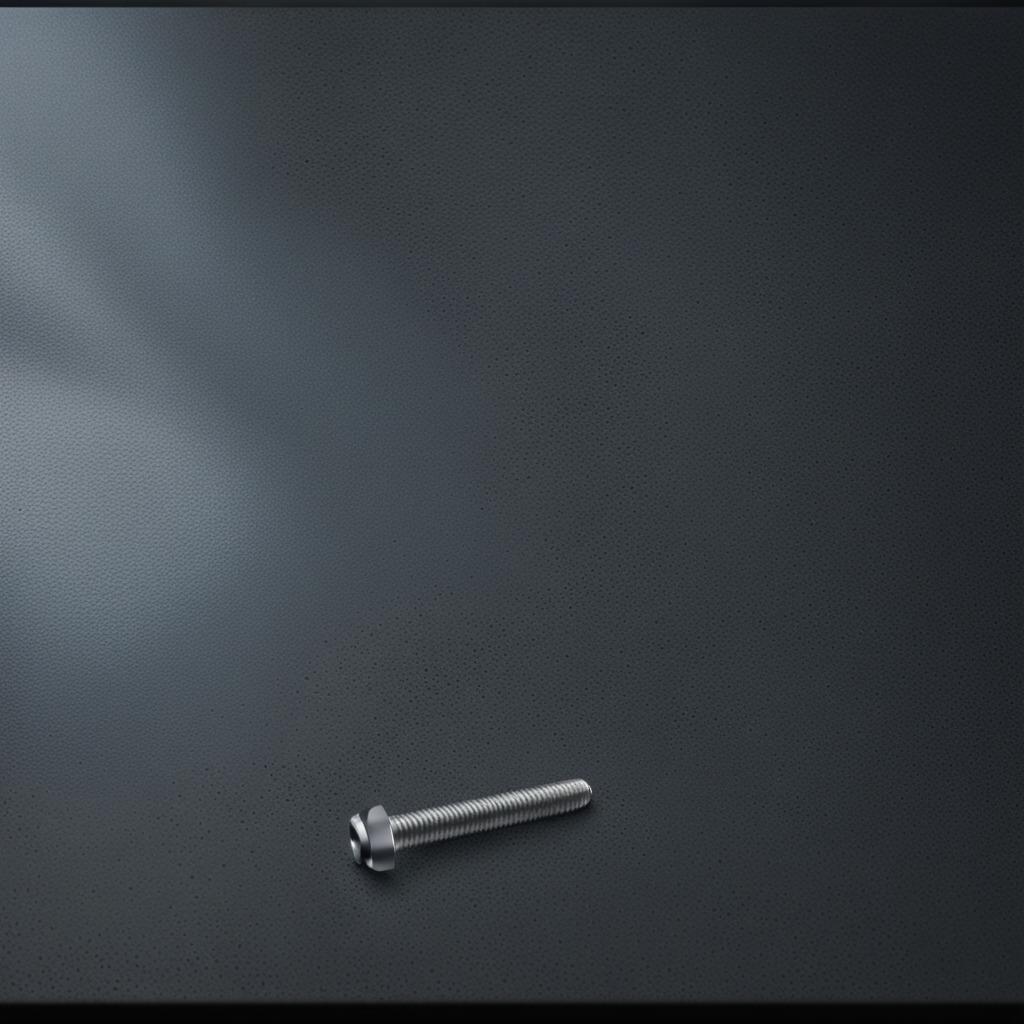
A metal screw is lying on the clean granite table inside a workshop at night dim ambient light soft shadows worn but